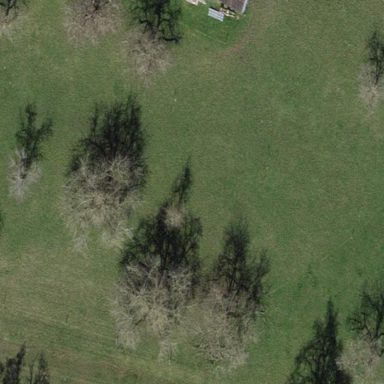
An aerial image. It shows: Orchard.